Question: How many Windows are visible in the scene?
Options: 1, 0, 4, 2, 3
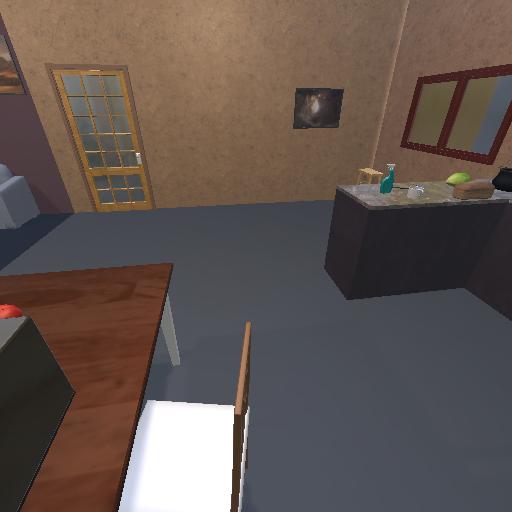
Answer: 1